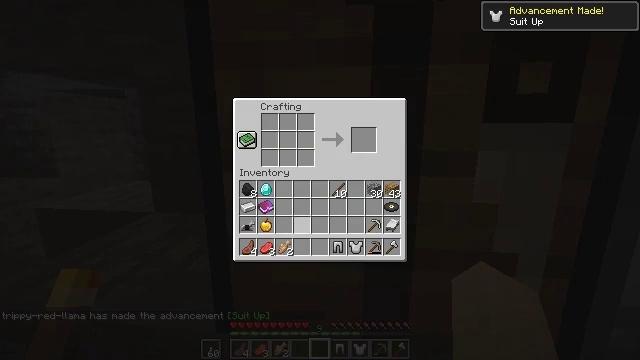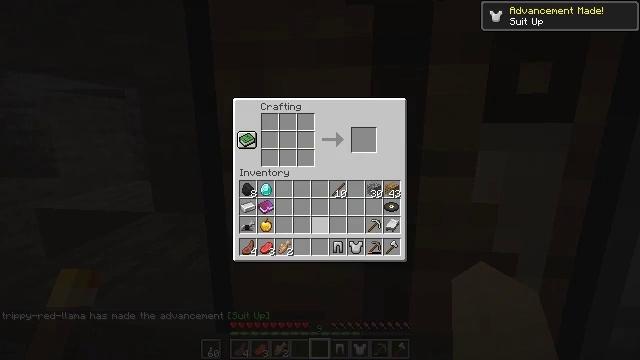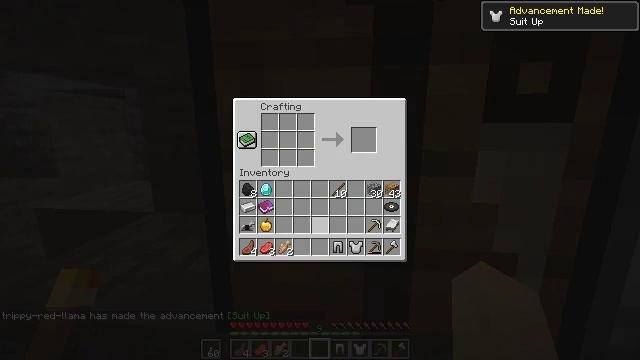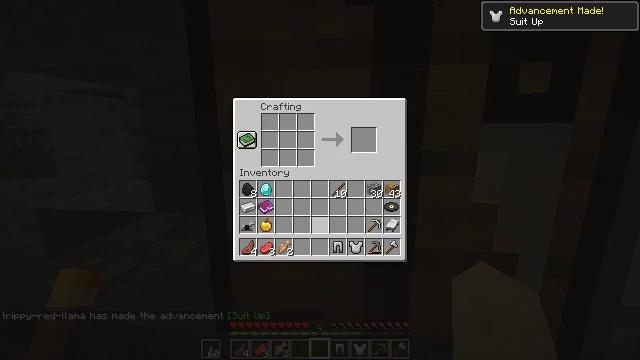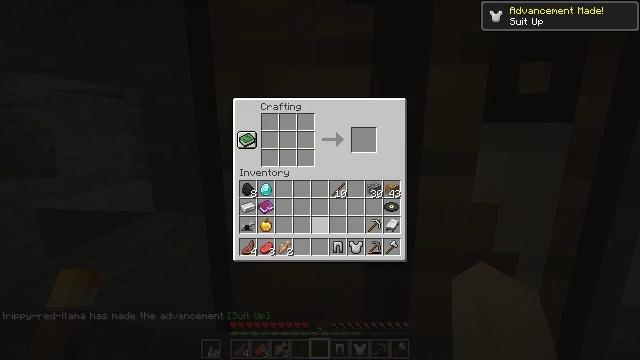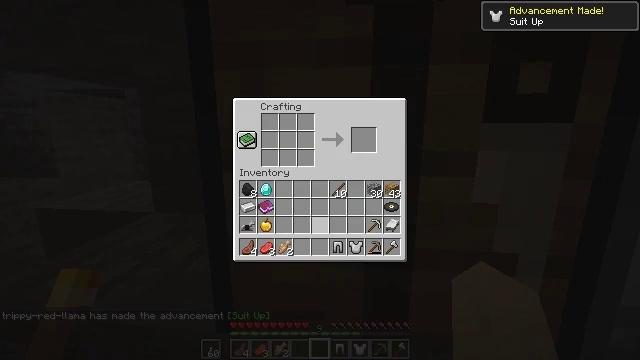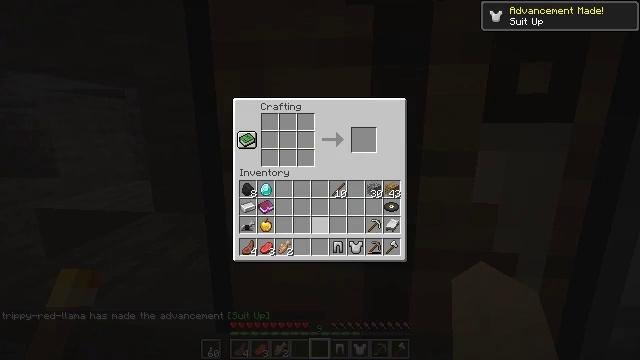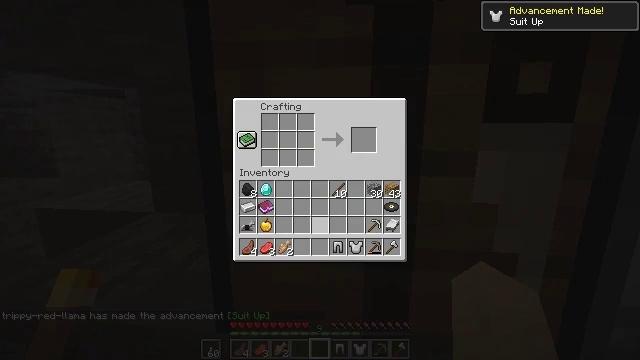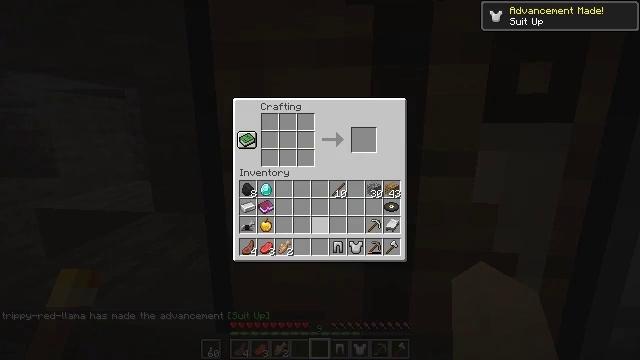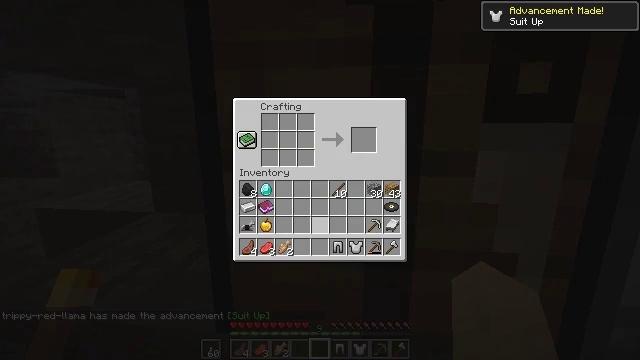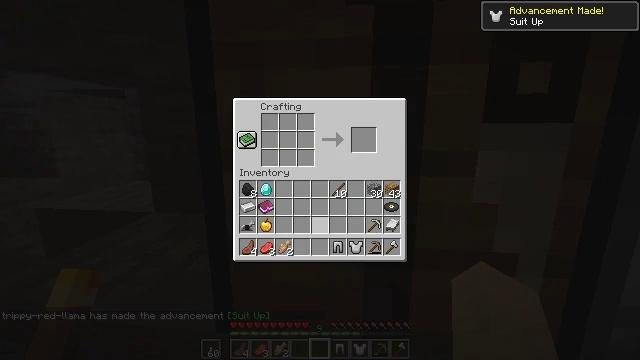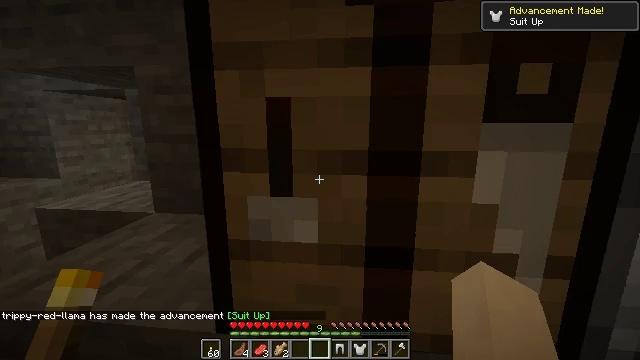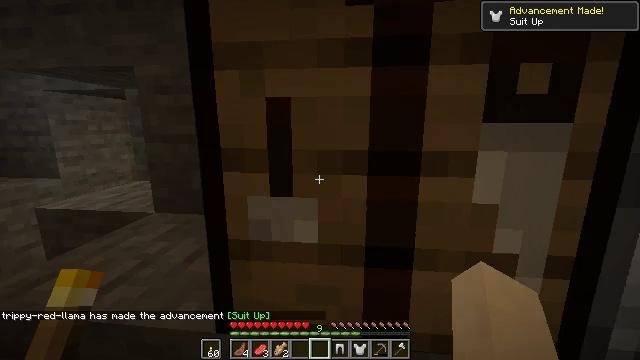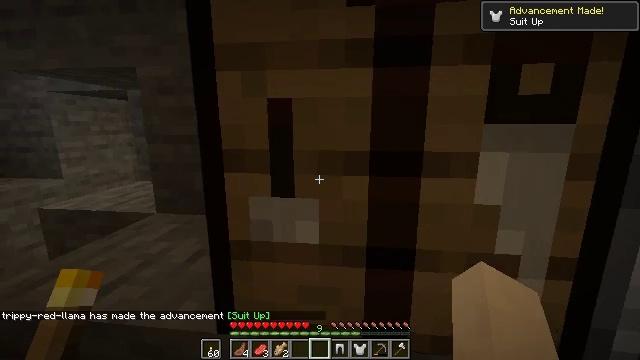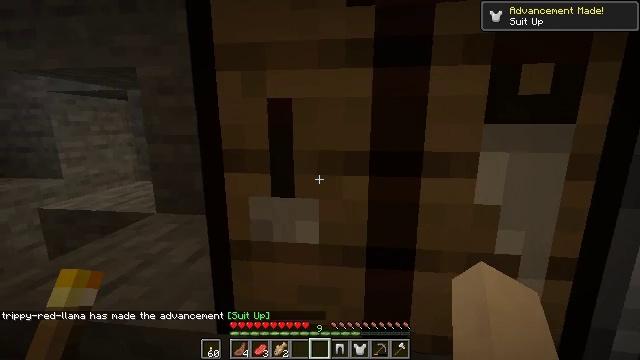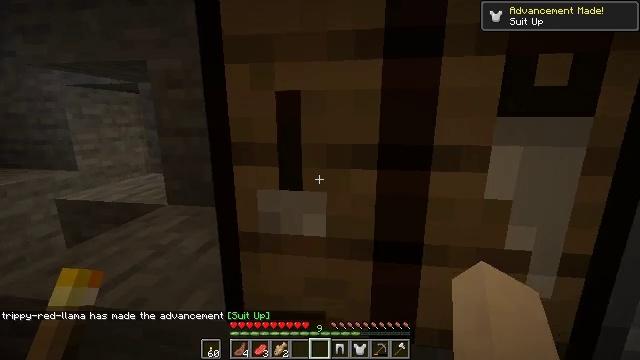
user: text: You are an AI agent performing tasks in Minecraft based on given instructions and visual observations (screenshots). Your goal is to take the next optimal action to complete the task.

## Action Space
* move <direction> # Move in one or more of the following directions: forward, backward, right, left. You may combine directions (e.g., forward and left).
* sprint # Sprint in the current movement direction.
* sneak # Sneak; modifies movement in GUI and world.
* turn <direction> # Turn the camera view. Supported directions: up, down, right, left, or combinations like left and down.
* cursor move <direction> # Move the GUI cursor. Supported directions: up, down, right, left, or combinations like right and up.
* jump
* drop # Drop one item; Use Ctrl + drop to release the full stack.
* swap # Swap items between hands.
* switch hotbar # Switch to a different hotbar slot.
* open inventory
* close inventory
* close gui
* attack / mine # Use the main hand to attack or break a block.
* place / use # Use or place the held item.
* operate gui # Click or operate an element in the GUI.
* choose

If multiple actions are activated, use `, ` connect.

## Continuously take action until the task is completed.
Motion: motion action
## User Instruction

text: Cook salmon to get cooked salmon.
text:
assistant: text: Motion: cursor move right
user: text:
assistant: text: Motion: no_op
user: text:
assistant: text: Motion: no_op
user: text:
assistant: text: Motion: no_op
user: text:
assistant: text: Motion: no_op
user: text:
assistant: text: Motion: no_op
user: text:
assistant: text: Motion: no_op
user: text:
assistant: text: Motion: no_op
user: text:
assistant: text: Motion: no_op
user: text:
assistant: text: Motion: no_op
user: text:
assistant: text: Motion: no_op
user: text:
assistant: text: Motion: close gui
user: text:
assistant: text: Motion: open inventory
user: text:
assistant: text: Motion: no_op
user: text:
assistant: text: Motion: turn left and down
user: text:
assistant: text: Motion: turn left and down
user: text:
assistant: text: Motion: move back, turn right and down
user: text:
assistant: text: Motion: move back, turn left and down
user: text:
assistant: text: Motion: move back
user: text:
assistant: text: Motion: move back
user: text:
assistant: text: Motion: move back
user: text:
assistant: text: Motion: turn right
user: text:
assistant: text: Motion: no_op
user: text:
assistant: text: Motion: turn down
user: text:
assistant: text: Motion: turn left
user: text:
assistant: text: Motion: no_op
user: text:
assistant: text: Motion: no_op
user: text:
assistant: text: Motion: no_op
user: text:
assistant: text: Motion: use / place
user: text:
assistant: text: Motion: use / place